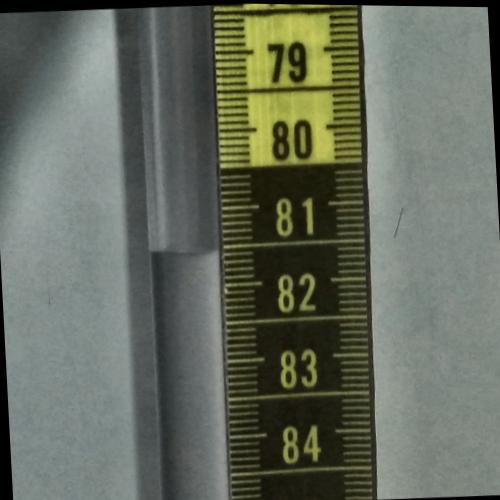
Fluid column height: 81.6 cm